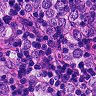
Metastatic tissue present: yes